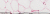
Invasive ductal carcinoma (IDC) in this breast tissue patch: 0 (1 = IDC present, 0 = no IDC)